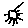
Label: sun